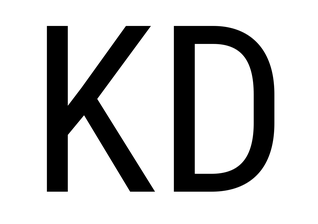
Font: Roboto_Condensed_Regular